Interaction volume radius: 5 \u00c5
Interaction volume height: 25 \u00c5
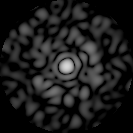
Disorder parameter: 0.8142